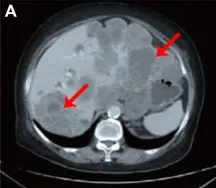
Case 2, a case of duodenal stromal tumor with multiple metastases treated with multiple lines:summary of image data of the fourth-line and subsequent treatment. (A) Disease progression after 5 months of treatment with imatinib.
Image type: radiology (ct)